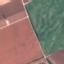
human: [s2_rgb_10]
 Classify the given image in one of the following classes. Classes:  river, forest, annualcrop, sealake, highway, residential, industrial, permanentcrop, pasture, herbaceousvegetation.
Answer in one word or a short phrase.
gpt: AnnualCrop